Field crop: maize
Growth stage: 1
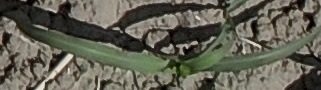
Species: sorghum